Field crop: tomato
Growth stage: 1
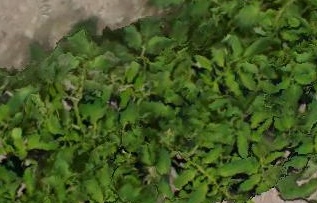
Species: tomato